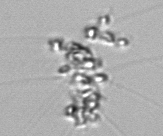
Label: Chaetoceros_didymus_TAG_external_flagellate